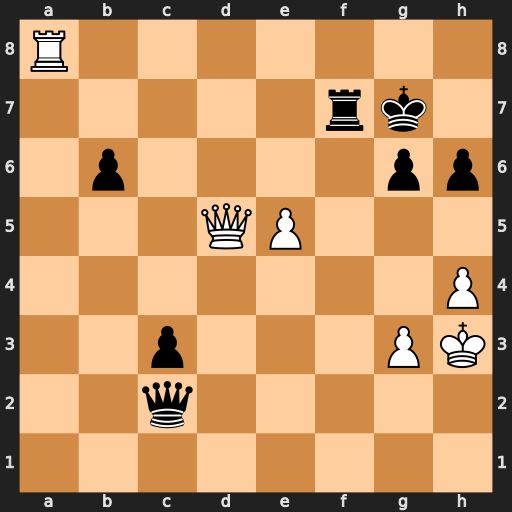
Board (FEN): R7/5rk1/1p4pp/3QP3/7P/2p3PK/2q5/8
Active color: w
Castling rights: -
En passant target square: -
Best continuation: e6 Qf5+ Qxf5 Rxf5 e7